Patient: sex M, age 79
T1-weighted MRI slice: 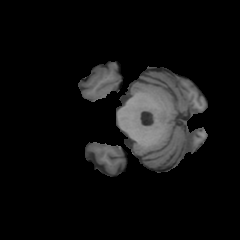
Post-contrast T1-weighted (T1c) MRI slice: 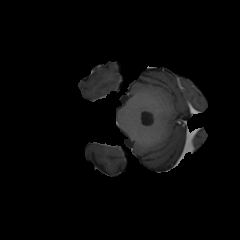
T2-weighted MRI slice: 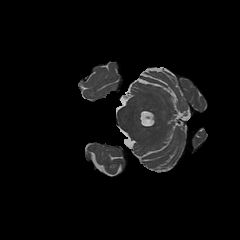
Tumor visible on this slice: no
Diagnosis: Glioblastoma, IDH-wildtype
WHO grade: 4